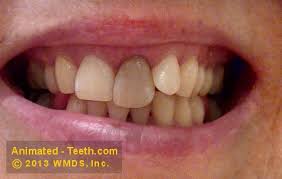
Condition: Tooth Discoloration